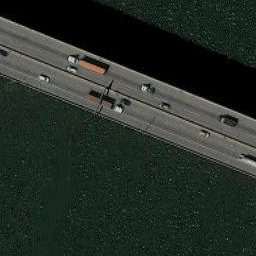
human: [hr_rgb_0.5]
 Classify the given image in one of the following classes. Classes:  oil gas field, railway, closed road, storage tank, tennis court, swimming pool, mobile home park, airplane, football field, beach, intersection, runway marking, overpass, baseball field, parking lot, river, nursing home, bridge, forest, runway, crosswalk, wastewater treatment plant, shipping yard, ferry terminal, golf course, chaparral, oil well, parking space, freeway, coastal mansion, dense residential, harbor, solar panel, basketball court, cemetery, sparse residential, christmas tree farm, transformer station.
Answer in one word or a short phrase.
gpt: bridge